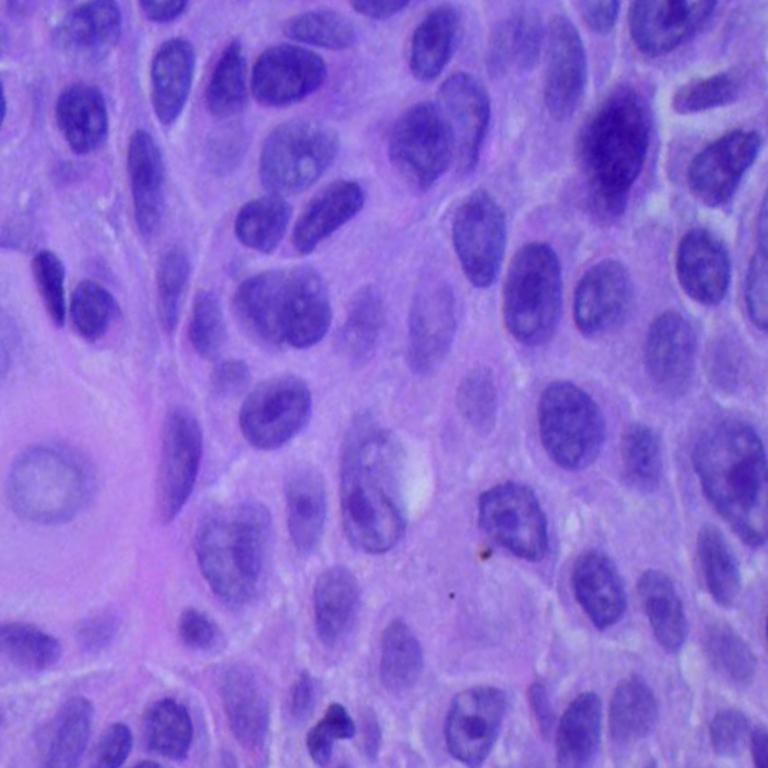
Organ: lung
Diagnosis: squamous carcinomas